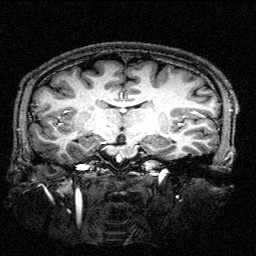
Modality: T1w
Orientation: sagittal
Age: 23
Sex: male